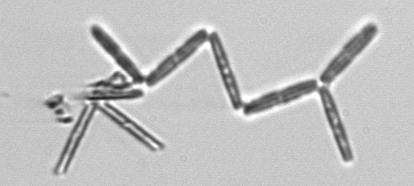
Label: Thalassionema